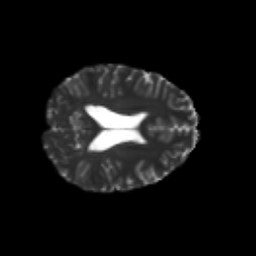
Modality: T2w
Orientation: axial
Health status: healthy
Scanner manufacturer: philips
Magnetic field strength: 3 T
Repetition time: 6.964 s
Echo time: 0.092 s